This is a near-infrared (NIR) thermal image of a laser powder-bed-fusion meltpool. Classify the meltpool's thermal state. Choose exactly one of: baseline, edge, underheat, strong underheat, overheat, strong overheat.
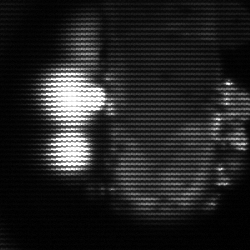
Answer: strong underheat